Question: There is a button in the Sales Order.

If user clicks the button, the Sales Order will be closed.
We want to pop up a dialog to confirm the click, if user clicks "", then the Sales Order will close; if user clicks "", it will return to the page and nothing happens.
I know the button id for the Close Order is "", and we can use the following code to show to confirmation dialog:
'''
var options = {
title: "Are you sure you want to close the order?",
message: "Press OK or Cancel"
};
function success(result) {
console.log("Success with value " + result);
}
function failure(reason) {
console.log("Failure: " + reason);
}
dialog.confirm(options).then(success).catch(failure);
'''
But we don't know how to pop the dialog after user clicks the button in mode. I tried the following but in vain:
'''
var closeOrderBtn = document.getElementById("closeremaining");
closeOrderBtn.addEventListener("click", showConfirmDialog);
'''
Can anyone give me help?
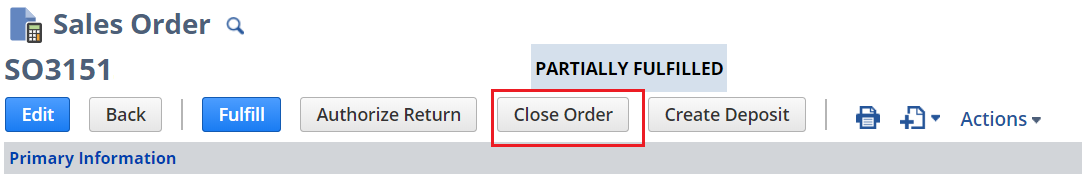
Answer: Currently, triggering a script from a Standard Button(Close Order) is not yet possible. What you can do is to hide the standard button and replace it with a custom one so you can have full control of its functionality.
Here is an overview of what you need to do:
1. Hide the Close Order button
2. Deploy a User Event script and add a button through it
3. Use a client script to add the functionality that will be performed by the script (Show confirm pop-up)
4. You can then proceed to close the order by changing the isclosed field to True in the item sublists
Also, you can read SuiteAnswers article: SuiteScript > Confirm before Closing a Transaction Record (Id: 65115) since it has a step by step guide on how to implement it. You can use the Id when searching.